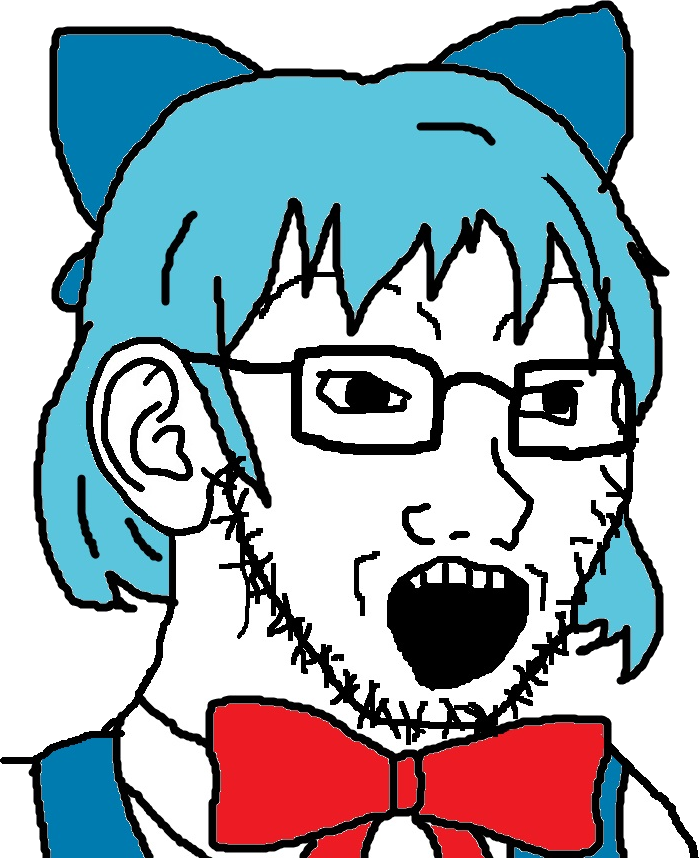
Label: 5_Soyjak